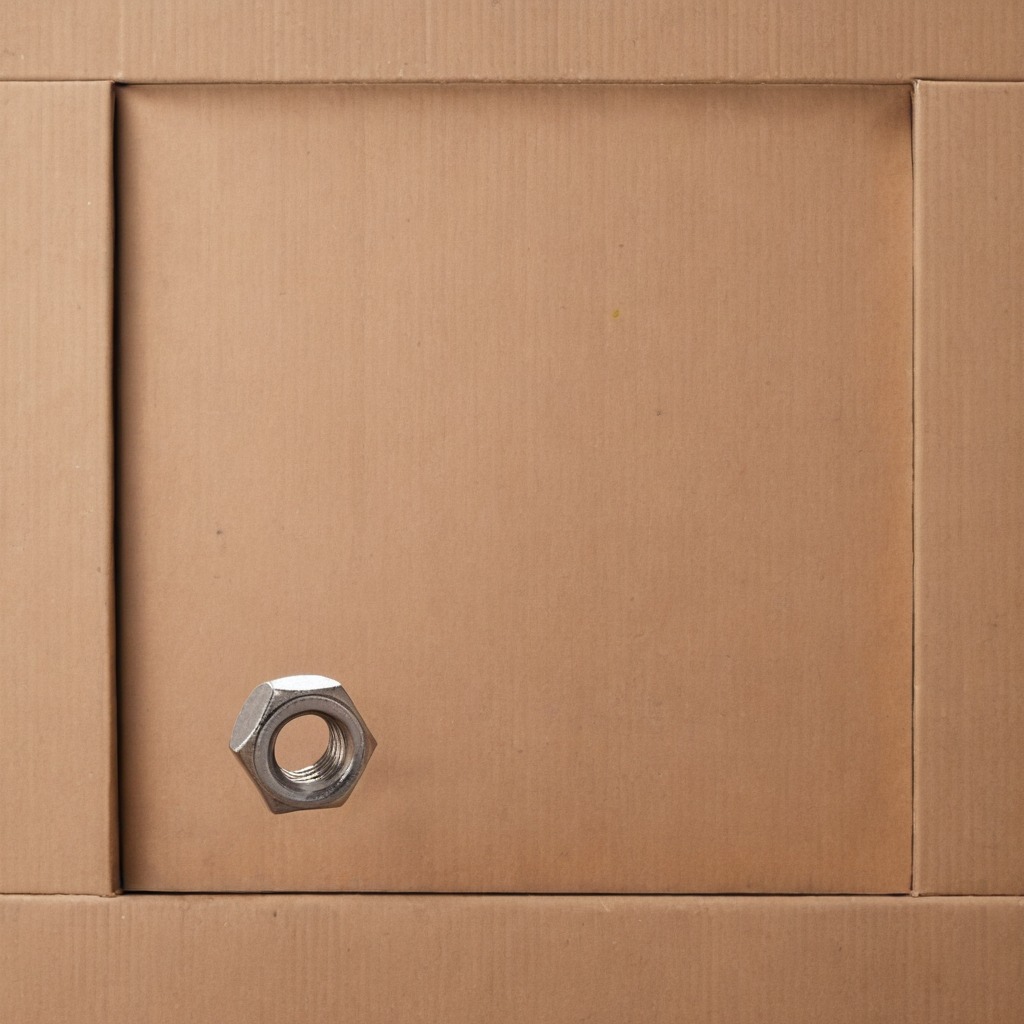
A metal nut is lying on a cardboard box surface in an outdoor workshop during daytime bright natural light soft shadows slightly creased but